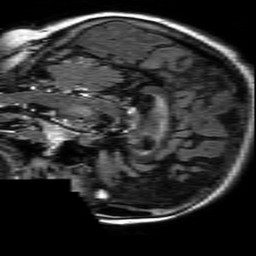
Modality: FLAIR
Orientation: sagittal
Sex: female
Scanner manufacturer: philips
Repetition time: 11 s
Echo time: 0.125 s